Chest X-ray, AP view. Patient: 28 years old, sex M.
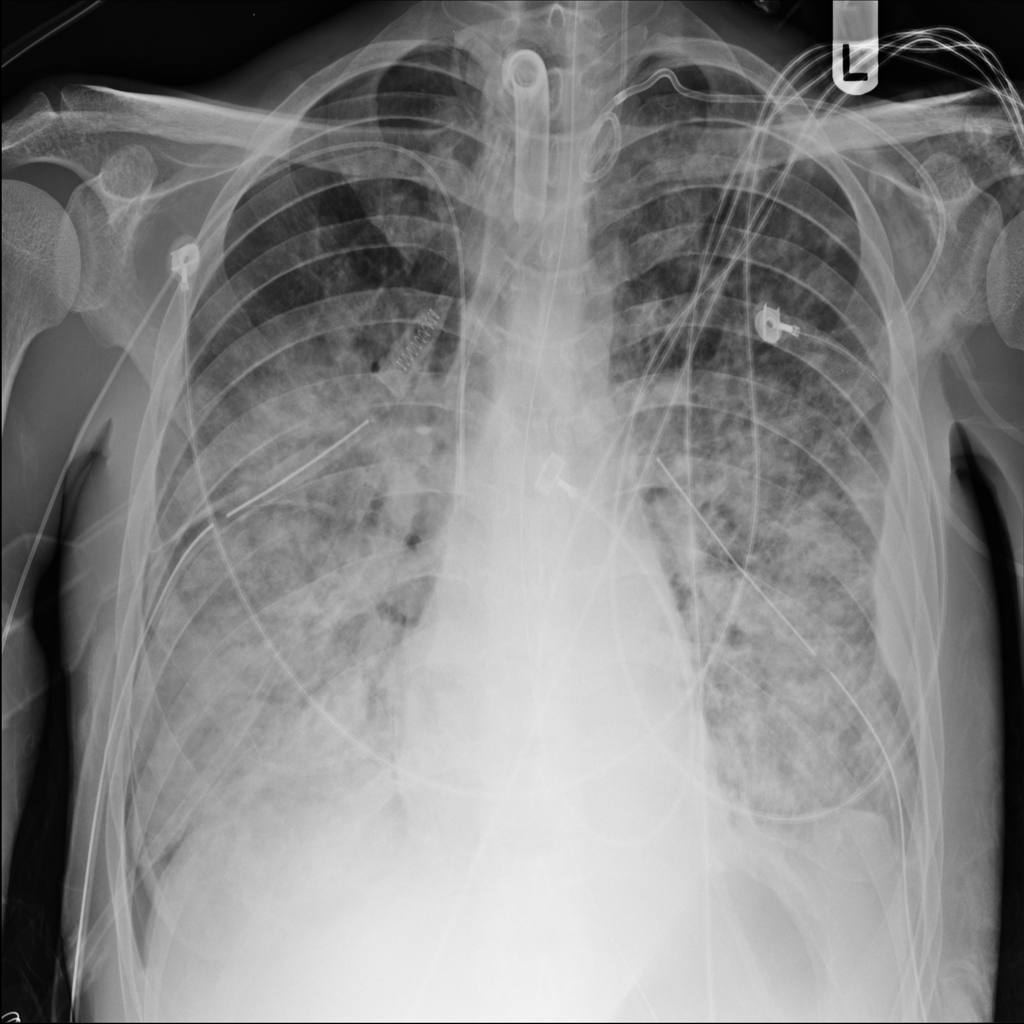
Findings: Consolidation, Pleural_Thickening, Pneumothorax